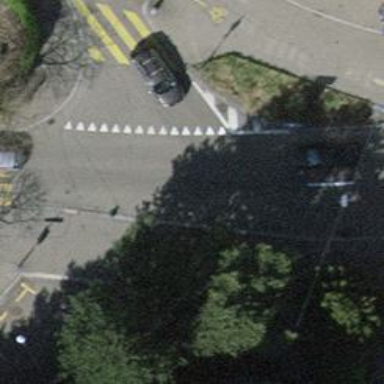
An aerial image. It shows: Junction.